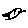
Label: bird